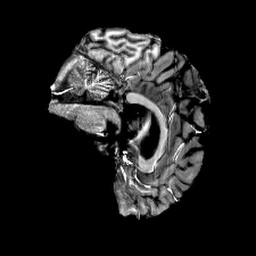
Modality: T1w
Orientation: sagittal
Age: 22
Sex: male
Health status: healthy
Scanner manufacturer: siemens
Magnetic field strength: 6.98 T
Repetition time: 6 s
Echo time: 0.00302 s